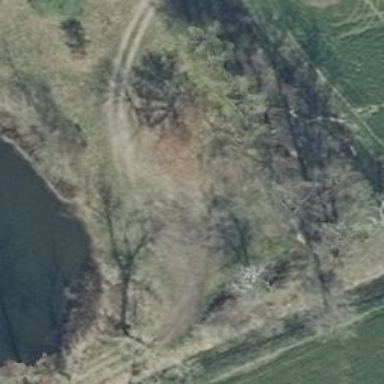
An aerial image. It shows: Grass track with grade5 track type.